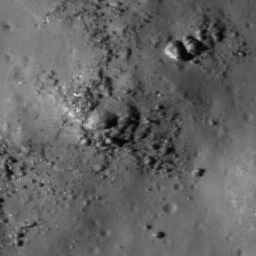
Pit: Lalande 2
Host crater: Lalande
Host type: impact_melt
Lunar coordinates: latitude -4.495, longitude 351.499